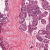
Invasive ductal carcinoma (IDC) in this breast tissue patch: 0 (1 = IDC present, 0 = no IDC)